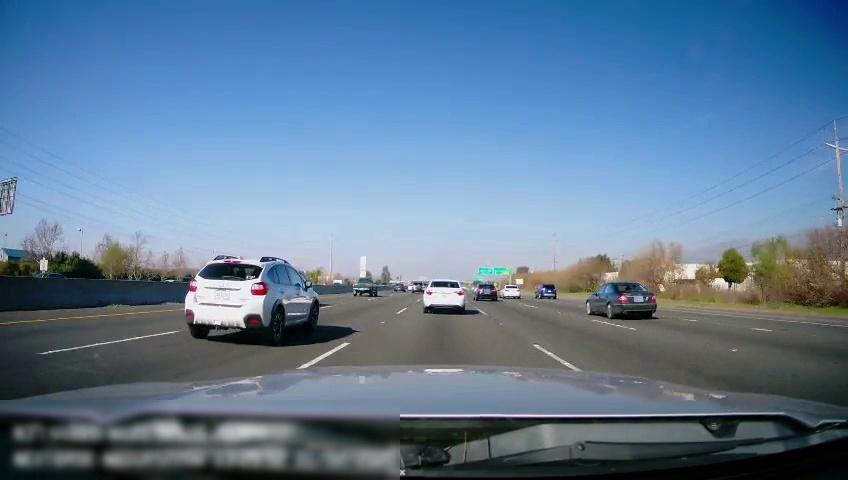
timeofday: Day
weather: Sunny
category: Drivable Space
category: Vehicles | Car
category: Vehicles | Car
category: Vehicles | Car
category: Vehicles | Car
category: Vehicles | Car
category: Vehicles | Car
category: Vehicles | SUV
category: Vehicles | Car
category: Vehicles | Truck
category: Vehicles | SUV
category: Vehicles | Car
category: Lanes | Current Lane
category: Lanes | Current Lane
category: Lanes | Alternate Lane
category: Lanes | Alternate Lane
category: Lanes | Alternate Lane
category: Lanes | Alternate Lane
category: Lanes | Alternate Lane
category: Traffic | Signs
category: Traffic | Signs
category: Traffic | Signs